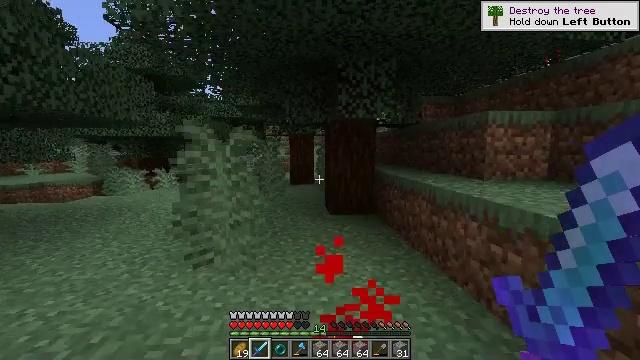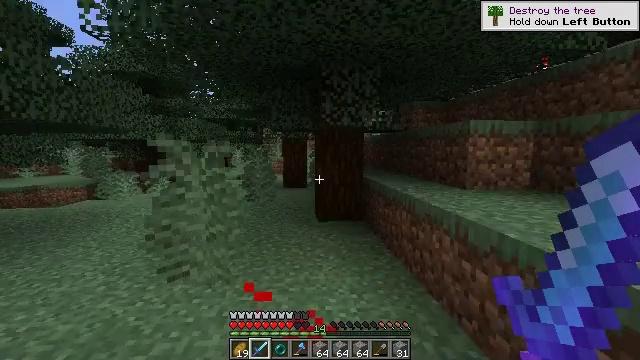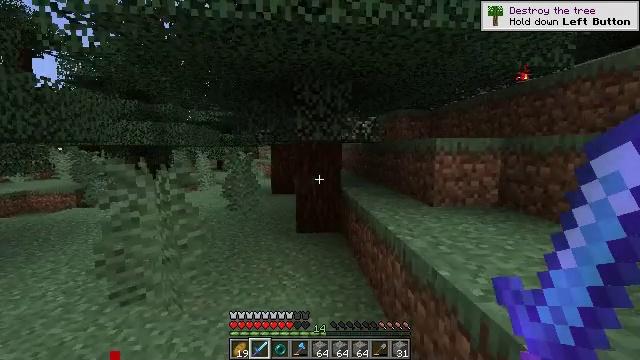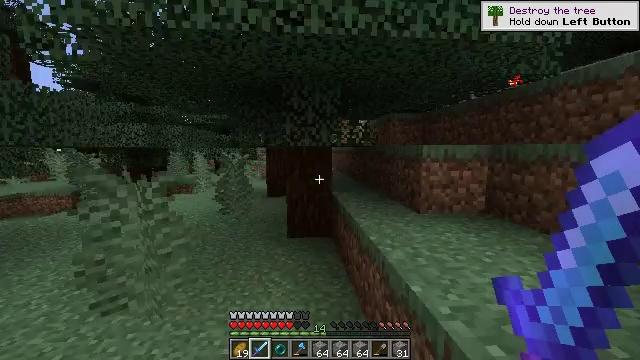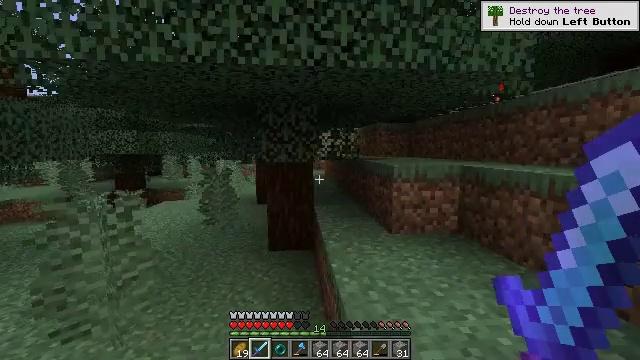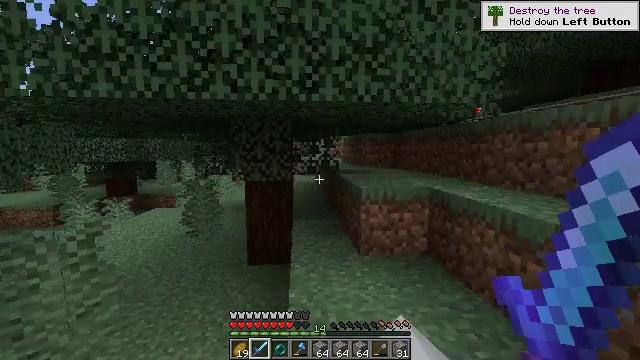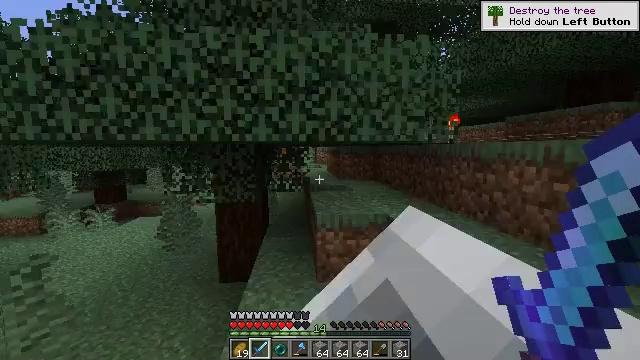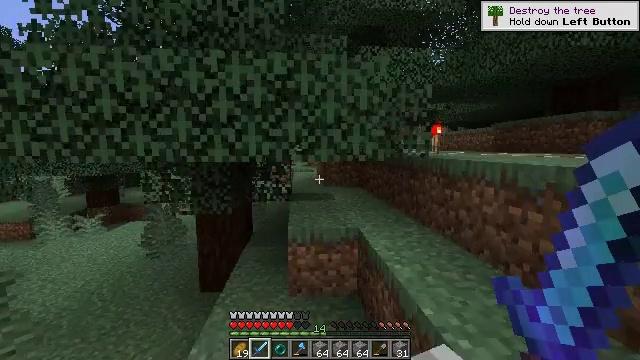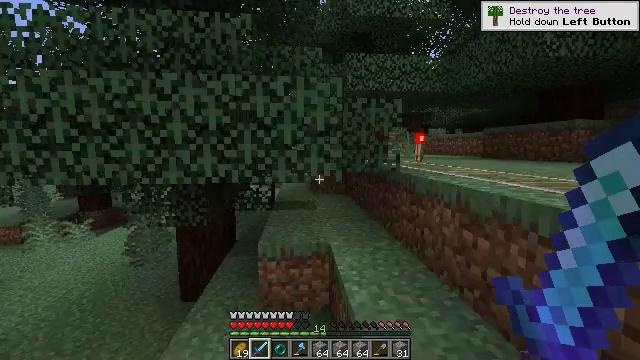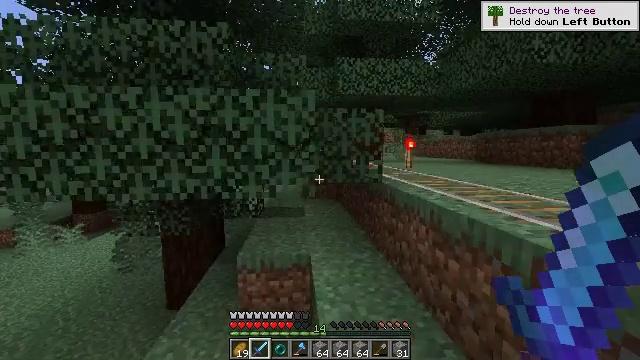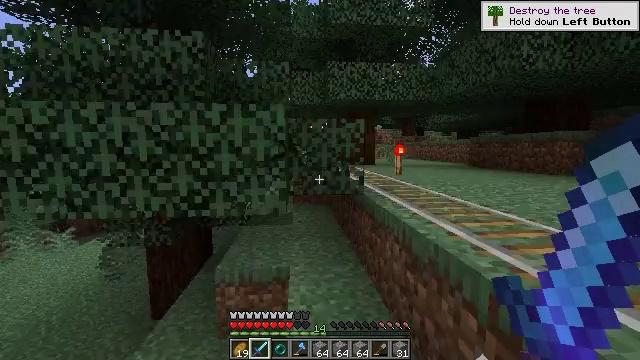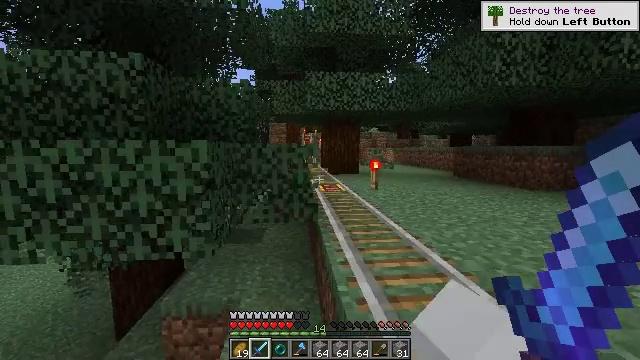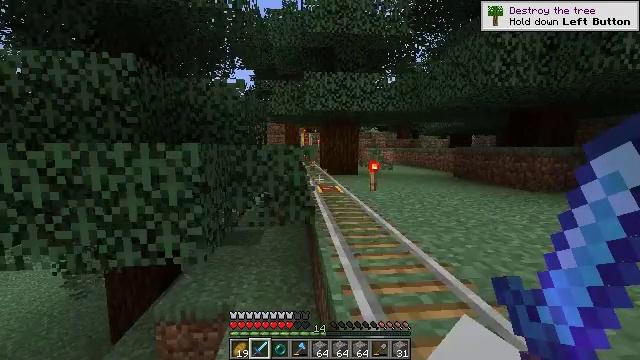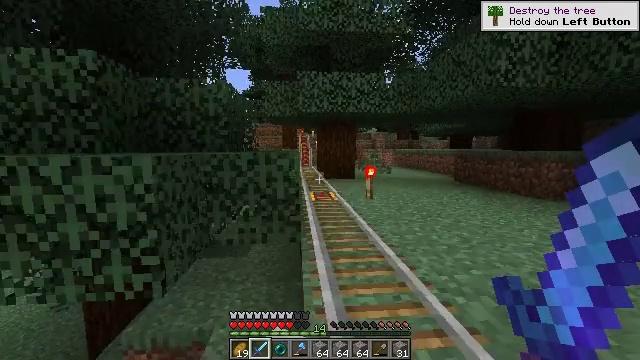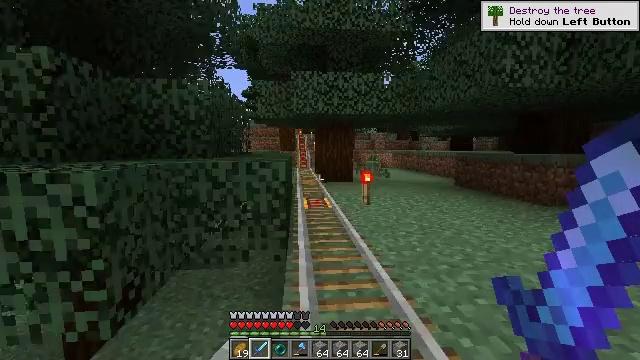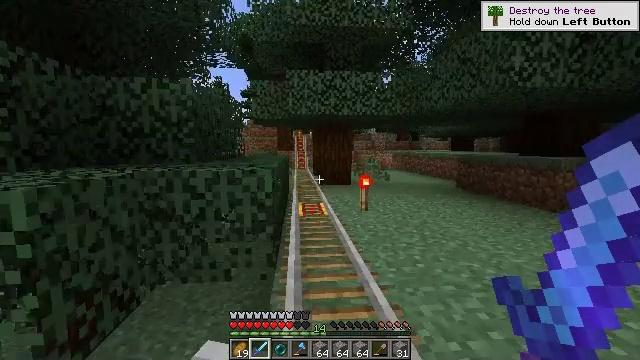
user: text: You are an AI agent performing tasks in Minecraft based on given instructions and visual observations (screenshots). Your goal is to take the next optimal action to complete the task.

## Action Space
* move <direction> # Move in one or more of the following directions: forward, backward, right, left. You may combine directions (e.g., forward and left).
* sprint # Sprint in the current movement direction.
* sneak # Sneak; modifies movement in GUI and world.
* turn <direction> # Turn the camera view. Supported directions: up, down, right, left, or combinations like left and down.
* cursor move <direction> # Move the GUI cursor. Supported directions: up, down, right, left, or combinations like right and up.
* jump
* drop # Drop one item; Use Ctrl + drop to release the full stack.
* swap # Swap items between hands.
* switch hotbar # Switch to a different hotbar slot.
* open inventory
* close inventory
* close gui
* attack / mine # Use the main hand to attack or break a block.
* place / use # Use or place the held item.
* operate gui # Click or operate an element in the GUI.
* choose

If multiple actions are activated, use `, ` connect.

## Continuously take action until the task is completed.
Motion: motion action
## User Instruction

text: Retrieve the torch.
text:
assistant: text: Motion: no_op
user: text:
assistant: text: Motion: no_op
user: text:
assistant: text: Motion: no_op
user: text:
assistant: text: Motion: no_op
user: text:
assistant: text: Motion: no_op
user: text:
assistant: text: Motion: no_op
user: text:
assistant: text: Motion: no_op
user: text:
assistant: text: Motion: no_op
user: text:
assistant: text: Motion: no_op
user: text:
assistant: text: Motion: no_op
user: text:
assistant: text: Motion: no_op
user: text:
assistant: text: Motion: no_op
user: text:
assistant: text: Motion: no_op
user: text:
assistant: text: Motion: no_op
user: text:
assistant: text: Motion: no_op
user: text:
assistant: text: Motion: no_op
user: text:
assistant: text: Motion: no_op
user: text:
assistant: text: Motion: no_op
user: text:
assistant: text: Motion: no_op
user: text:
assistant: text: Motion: no_op
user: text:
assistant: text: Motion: no_op
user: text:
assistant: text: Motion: no_op
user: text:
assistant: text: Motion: no_op
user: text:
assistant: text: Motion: no_op
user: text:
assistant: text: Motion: no_op
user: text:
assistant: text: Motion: no_op
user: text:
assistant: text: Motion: no_op
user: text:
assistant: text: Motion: no_op
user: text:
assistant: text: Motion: no_op
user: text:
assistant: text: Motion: no_op